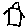
Label: house